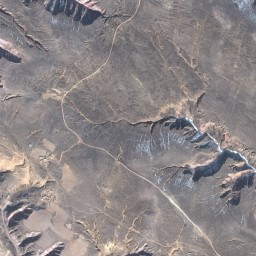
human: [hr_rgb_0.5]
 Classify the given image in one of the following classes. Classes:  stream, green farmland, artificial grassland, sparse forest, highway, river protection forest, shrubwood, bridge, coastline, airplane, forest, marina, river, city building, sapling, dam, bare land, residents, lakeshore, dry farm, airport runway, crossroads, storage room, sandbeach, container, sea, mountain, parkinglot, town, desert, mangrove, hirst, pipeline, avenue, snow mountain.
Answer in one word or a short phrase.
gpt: mountain